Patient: sex F, age 31
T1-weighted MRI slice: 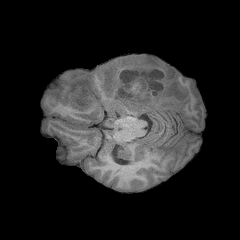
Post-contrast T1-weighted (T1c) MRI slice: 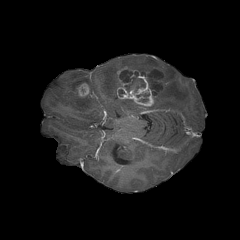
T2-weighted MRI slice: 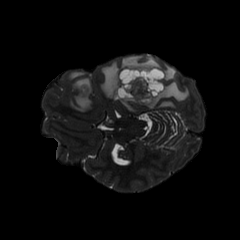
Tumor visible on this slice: yes
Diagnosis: Glioblastoma, IDH-wildtype
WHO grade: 4